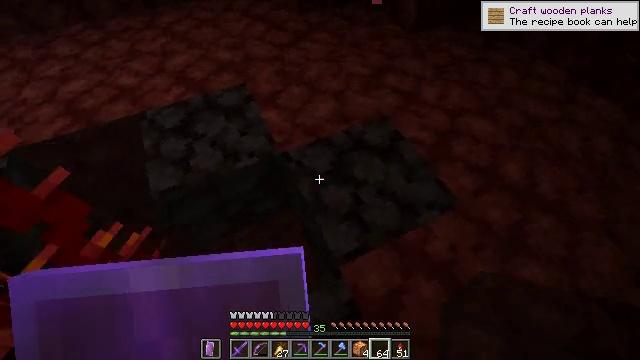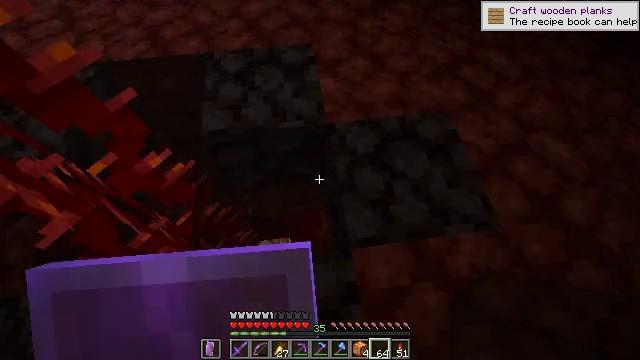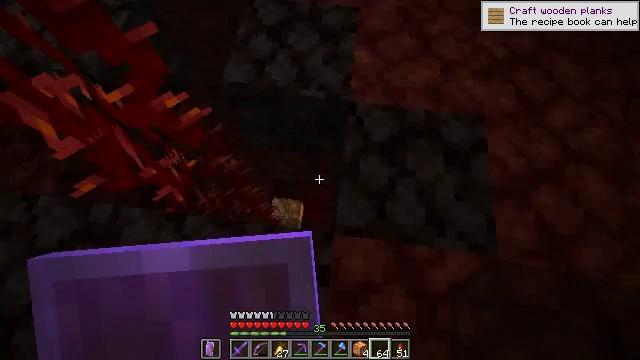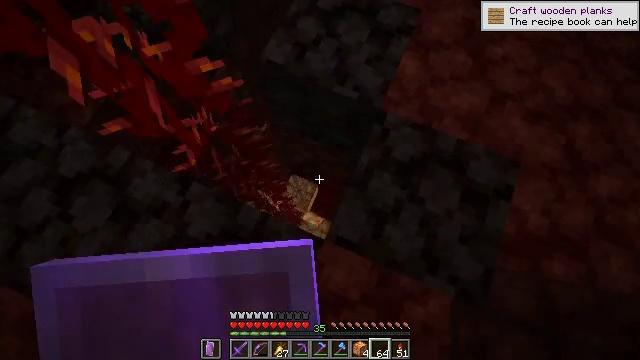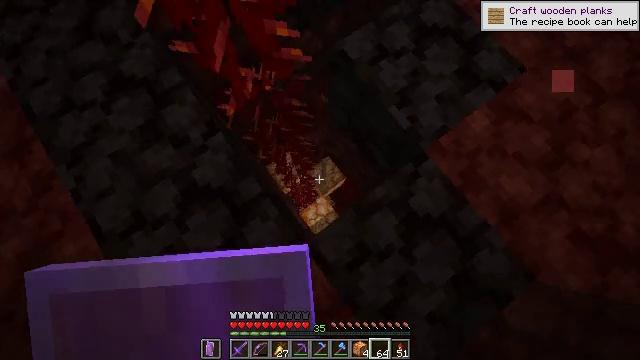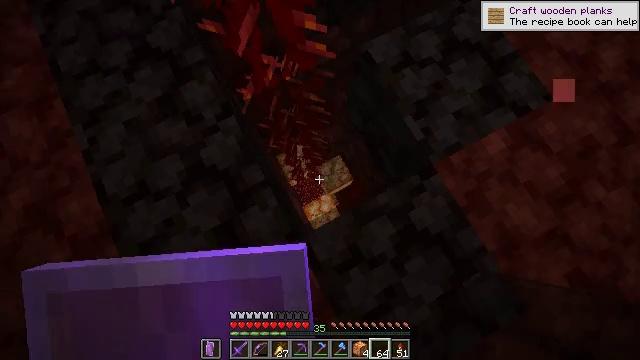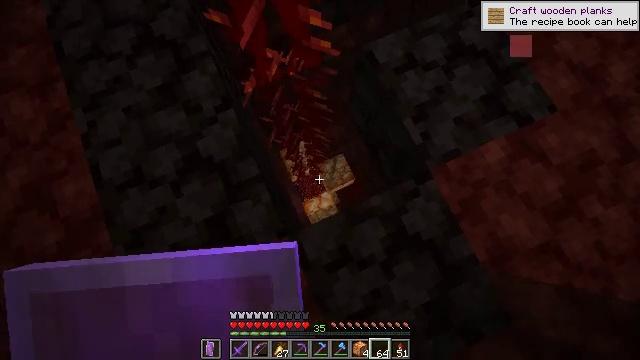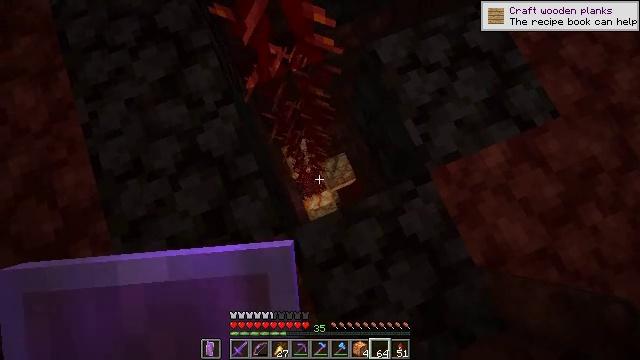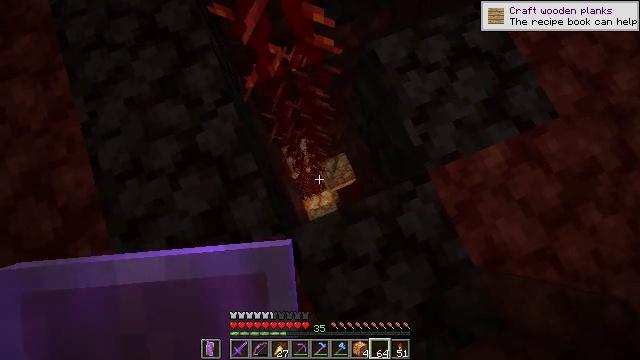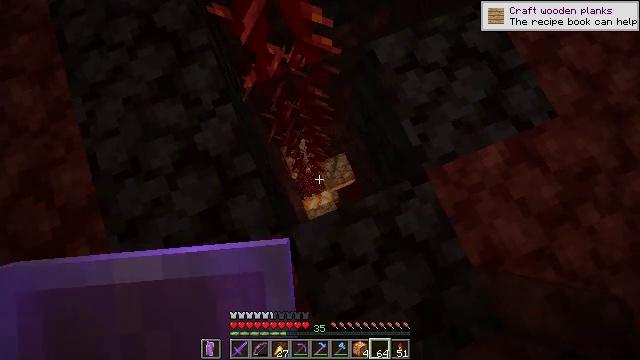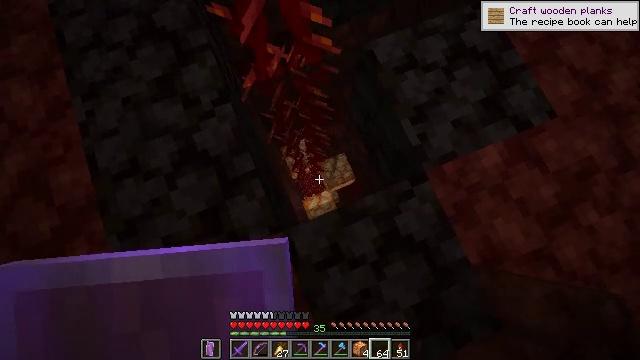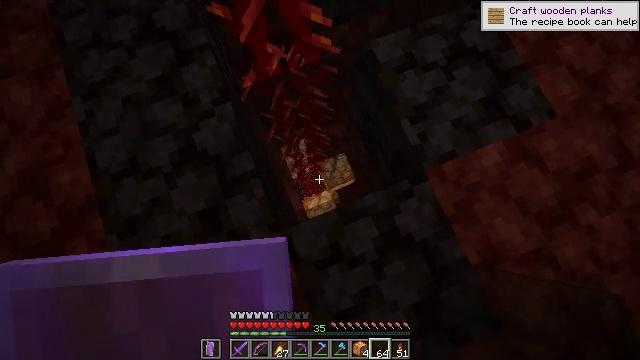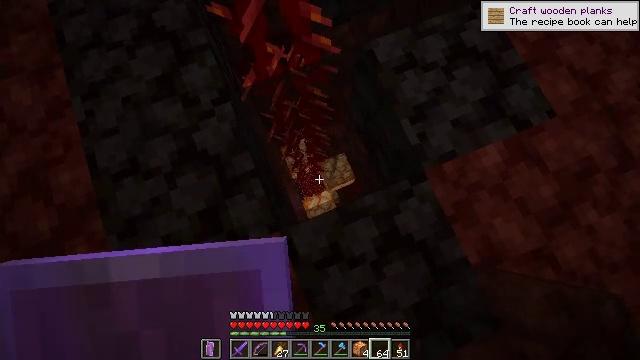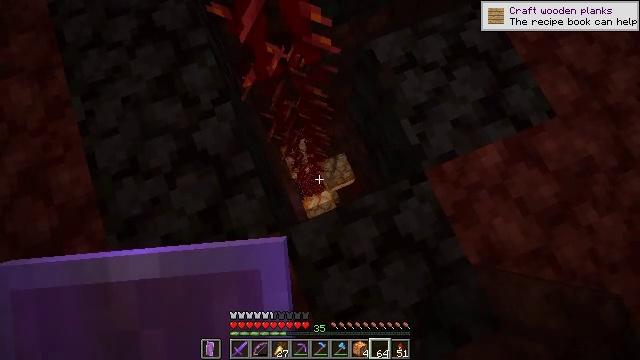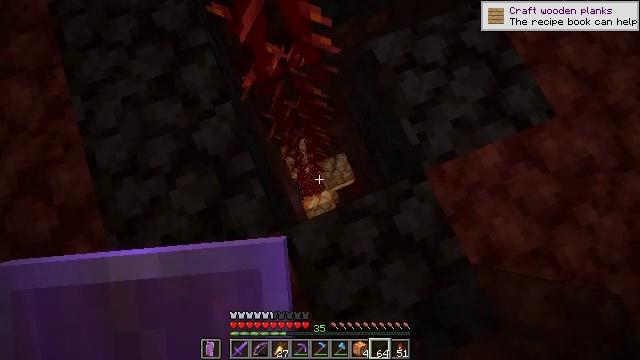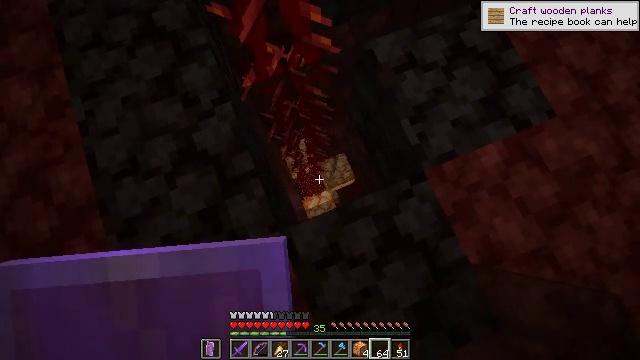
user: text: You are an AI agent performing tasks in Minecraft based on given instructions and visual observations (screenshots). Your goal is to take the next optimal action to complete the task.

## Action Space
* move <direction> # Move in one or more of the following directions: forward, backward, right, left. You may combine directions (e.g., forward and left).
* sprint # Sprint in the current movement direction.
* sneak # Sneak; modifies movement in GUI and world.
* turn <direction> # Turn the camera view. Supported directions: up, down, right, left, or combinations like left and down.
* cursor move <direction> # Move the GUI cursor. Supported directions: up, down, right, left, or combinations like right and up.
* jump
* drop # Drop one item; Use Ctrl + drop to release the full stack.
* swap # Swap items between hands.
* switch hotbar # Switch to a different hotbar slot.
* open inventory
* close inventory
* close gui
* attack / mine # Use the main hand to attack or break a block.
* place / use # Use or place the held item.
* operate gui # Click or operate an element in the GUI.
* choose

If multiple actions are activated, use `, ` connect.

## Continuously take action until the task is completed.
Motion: motion action
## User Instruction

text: Mine blackstone blocks.
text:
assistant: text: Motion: move forward and move right, turn left and down
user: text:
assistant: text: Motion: move forward, turn left and down
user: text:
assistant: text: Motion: move forward, turn left and down
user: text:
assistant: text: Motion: turn left and down
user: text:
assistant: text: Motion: turn left
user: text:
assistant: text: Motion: turn left
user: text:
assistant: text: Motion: turn left
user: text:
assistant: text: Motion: no_op
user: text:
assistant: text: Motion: no_op
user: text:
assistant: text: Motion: no_op
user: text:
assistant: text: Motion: no_op
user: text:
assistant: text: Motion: no_op
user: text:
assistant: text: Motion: no_op
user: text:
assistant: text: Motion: no_op
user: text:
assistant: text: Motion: no_op
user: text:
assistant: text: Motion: no_op
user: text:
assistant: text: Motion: no_op
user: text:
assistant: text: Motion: no_op
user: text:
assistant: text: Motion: no_op
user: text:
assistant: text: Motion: turn left and up
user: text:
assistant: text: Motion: turn left and up
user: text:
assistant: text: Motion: turn left and up
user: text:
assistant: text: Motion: no_op
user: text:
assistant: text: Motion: no_op
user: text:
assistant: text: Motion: move forward
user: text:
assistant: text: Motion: move forward
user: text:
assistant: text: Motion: move forward, turn right and down
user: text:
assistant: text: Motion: move forward, turn down
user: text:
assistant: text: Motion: move forward, turn right and down
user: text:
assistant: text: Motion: move forward